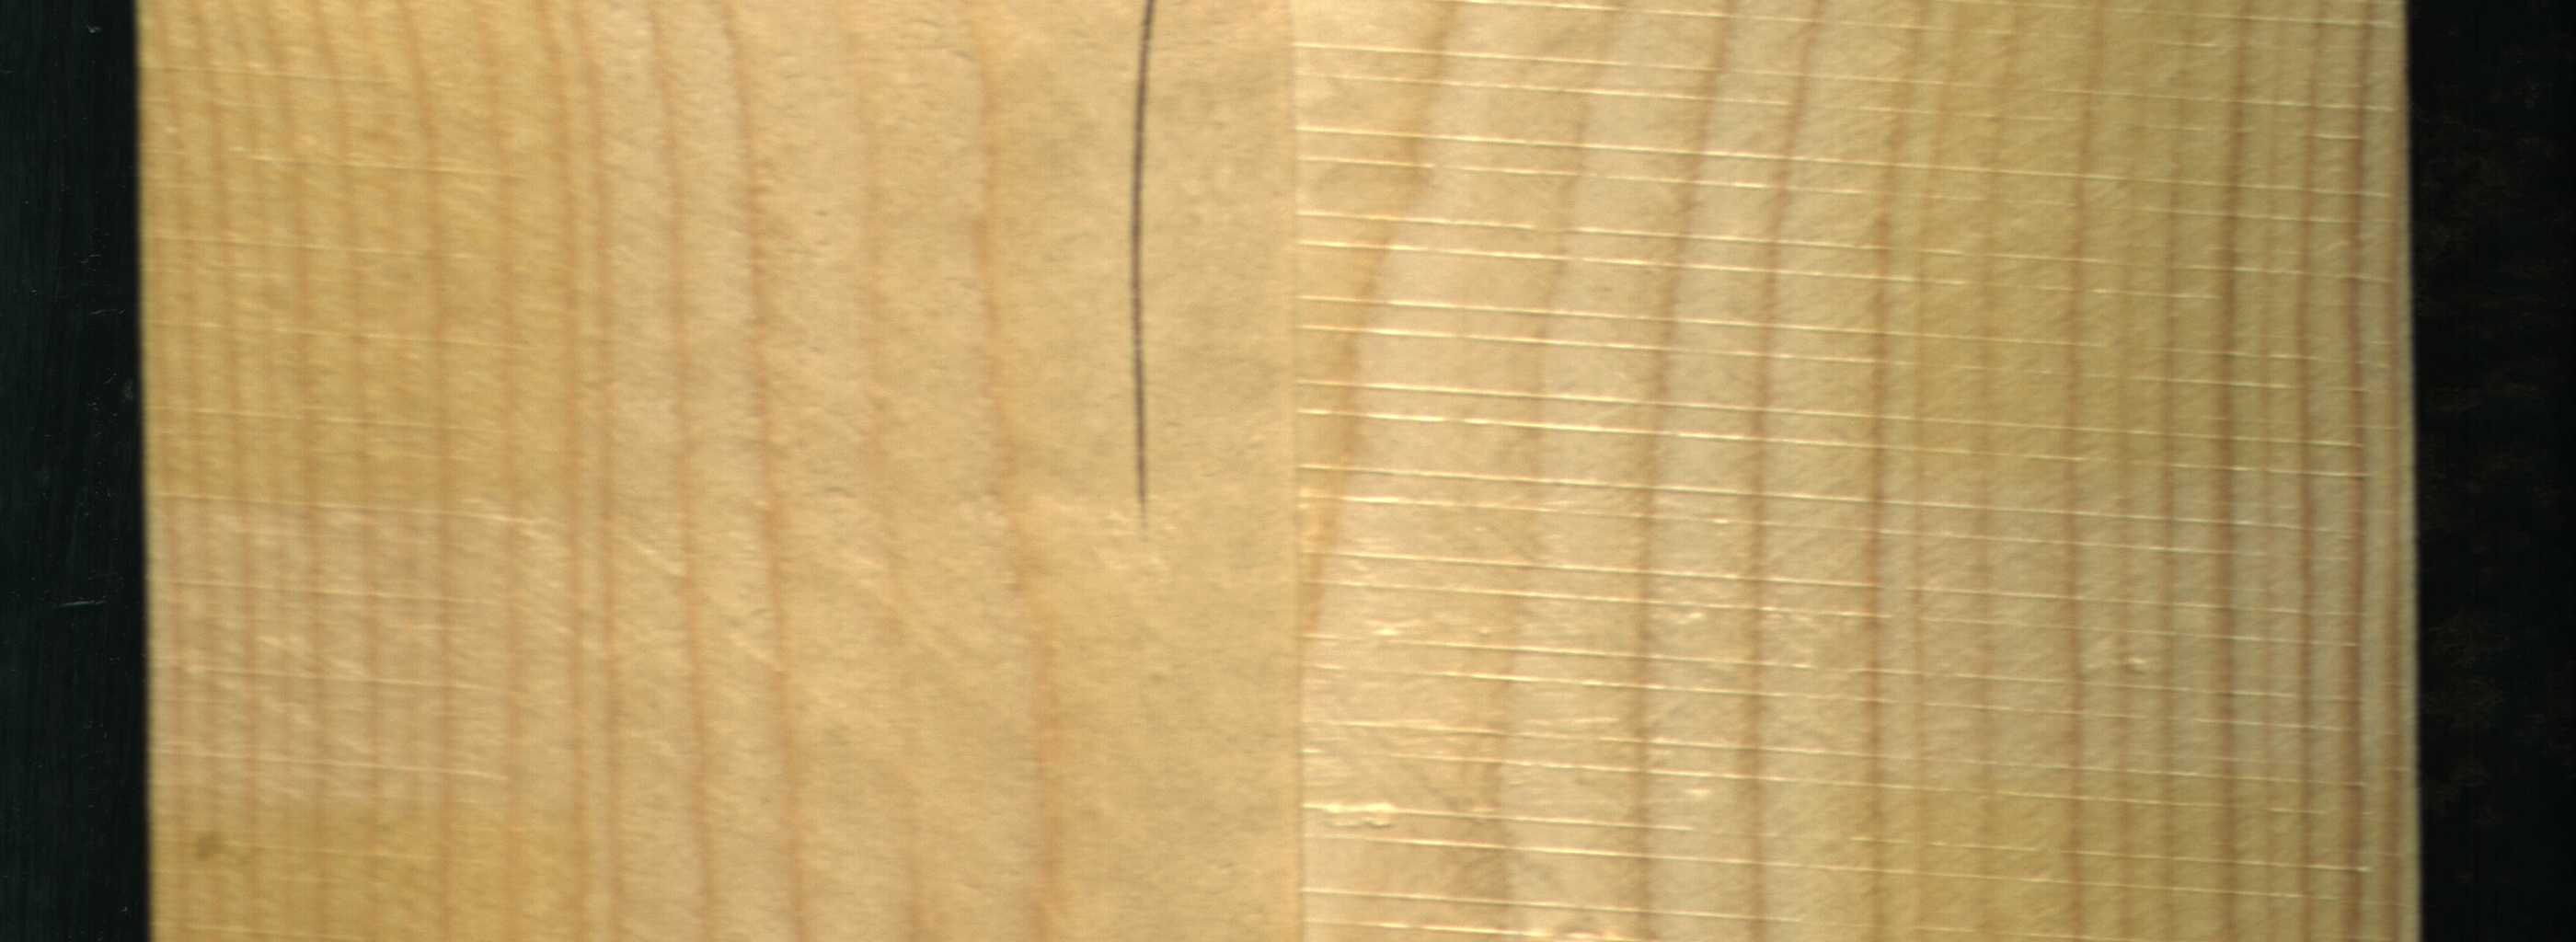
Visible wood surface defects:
Crack